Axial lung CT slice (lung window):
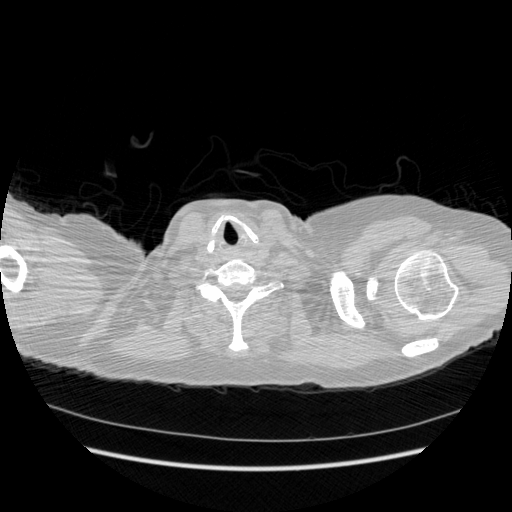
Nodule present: no